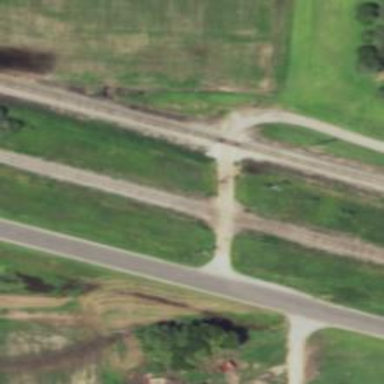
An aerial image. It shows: Railway level crossing.